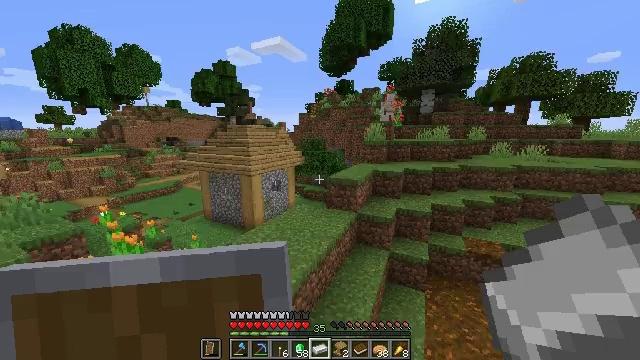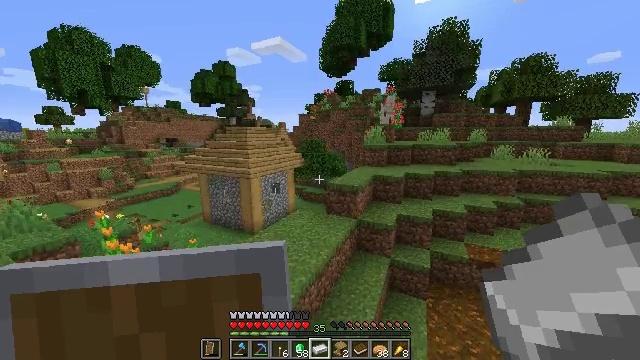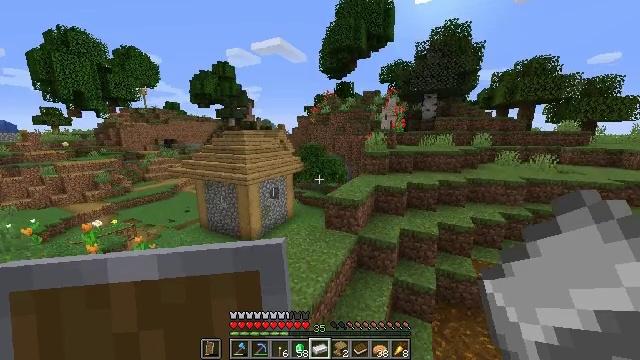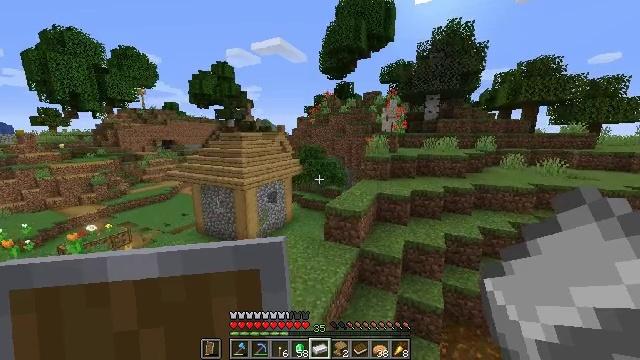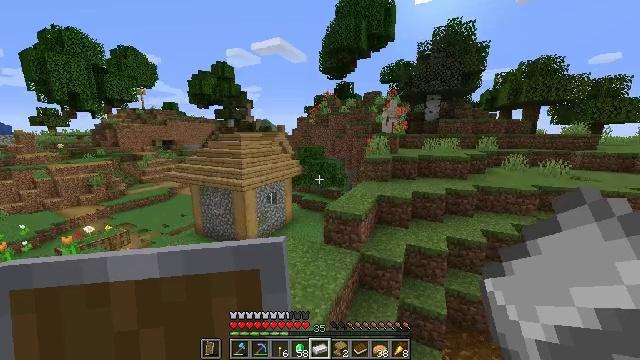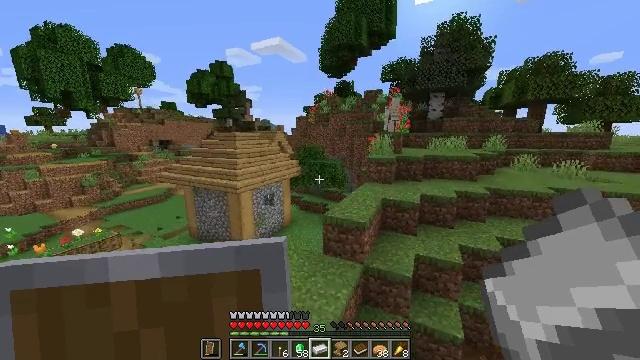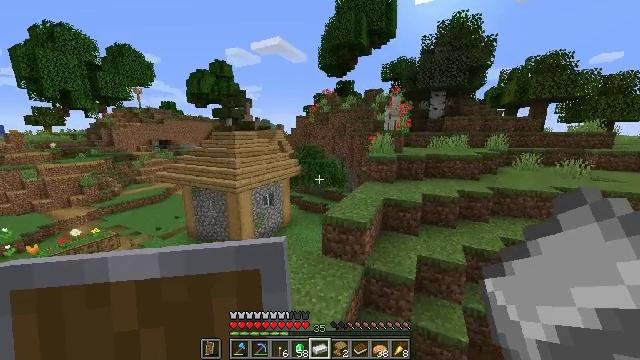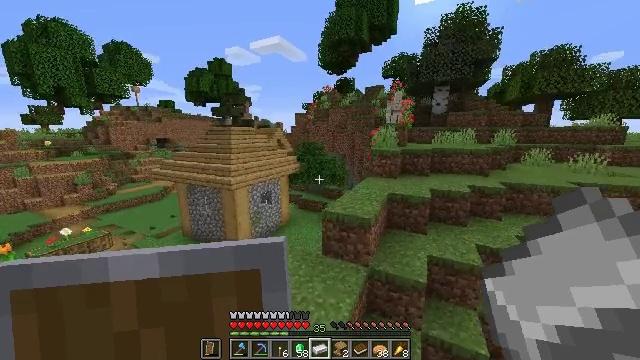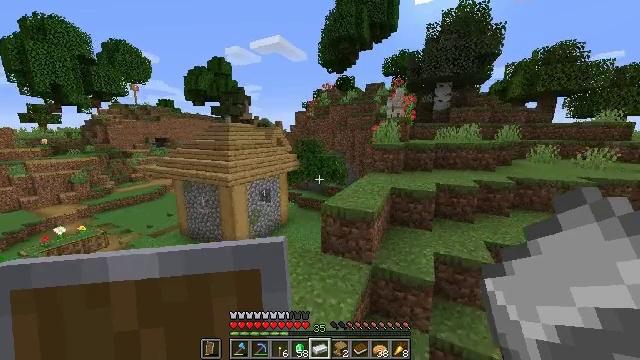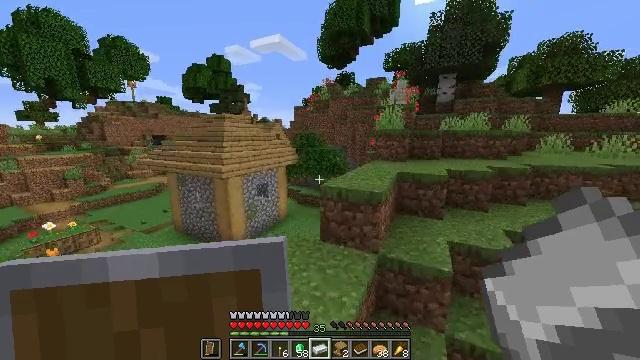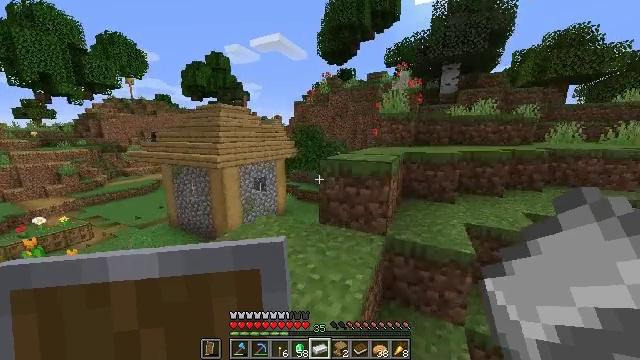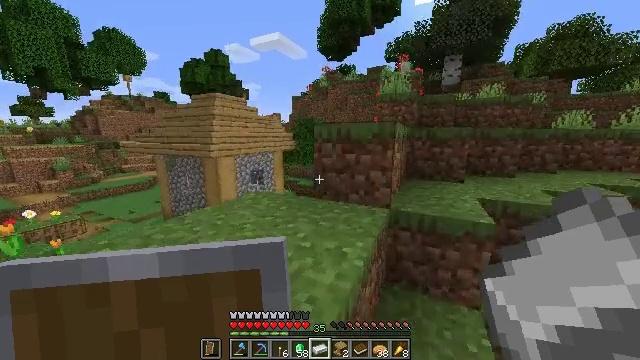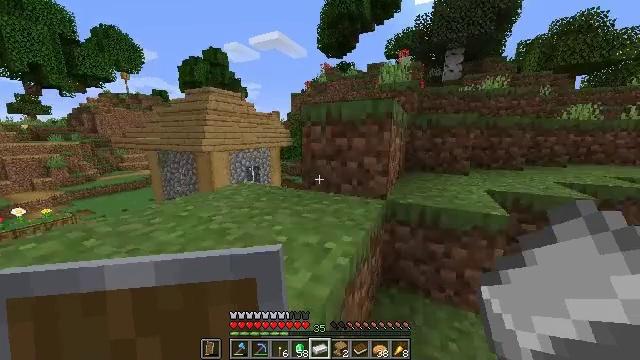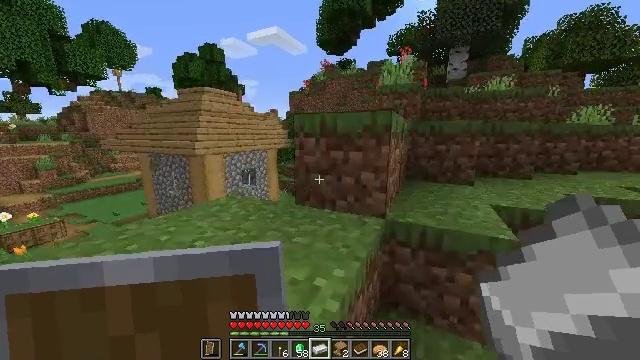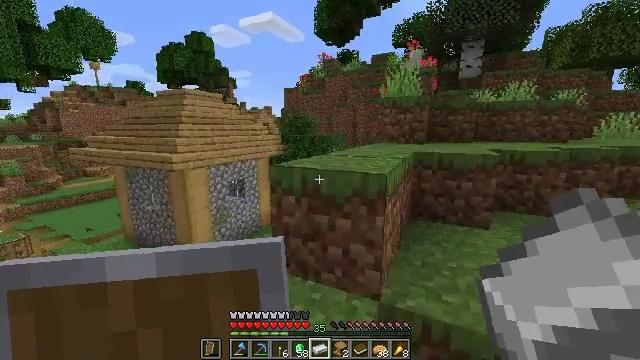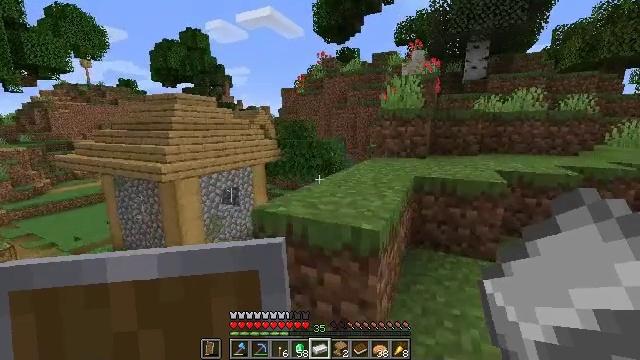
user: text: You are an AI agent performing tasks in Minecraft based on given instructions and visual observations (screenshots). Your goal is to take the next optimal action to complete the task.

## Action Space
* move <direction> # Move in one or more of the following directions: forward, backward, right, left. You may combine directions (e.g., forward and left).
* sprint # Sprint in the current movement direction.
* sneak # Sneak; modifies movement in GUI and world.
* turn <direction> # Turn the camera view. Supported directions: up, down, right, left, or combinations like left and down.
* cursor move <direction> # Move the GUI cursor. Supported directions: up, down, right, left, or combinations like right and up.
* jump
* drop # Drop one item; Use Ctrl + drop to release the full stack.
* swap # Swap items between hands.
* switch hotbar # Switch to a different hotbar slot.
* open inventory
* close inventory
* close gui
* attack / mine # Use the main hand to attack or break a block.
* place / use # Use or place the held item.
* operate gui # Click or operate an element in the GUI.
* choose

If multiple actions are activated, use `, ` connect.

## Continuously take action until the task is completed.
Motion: motion action
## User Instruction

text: Gather the rose bush by attacking it.
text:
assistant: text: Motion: move forward, sprint, jump
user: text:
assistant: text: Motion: move forward, sprint, jump
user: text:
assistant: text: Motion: move forward, sprint, jump
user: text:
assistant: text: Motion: move forward, sprint, jump
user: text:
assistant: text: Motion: move forward, sprint, jump
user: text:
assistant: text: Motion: move forward, sprint, jump
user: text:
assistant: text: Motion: move forward, jump
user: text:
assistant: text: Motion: move forward, sprint, jump
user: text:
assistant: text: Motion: move forward, sprint, jump
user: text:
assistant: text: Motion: move forward, sprint, jump
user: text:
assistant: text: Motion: move forward, sprint, jump
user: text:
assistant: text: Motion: move forward, sprint, jump
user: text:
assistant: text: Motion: move forward, sprint, jump
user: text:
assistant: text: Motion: move forward, sprint, jump
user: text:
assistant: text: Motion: move forward, sprint, jump
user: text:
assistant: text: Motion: move forward, sprint, jump
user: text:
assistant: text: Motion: move forward, sprint, jump
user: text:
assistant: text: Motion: move forward, sprint, jump
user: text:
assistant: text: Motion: move forward, sprint, turn right, jump
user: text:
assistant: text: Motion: move forward, sprint, turn right, jump
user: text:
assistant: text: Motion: move forward, sprint, turn right and up, jump
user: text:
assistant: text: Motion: move forward, sprint, turn right, jump
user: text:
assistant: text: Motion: move forward, sprint, turn right, jump
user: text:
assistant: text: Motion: move forward, sprint, jump
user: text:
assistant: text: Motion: move forward, sprint, jump
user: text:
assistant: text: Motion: move forward, sprint, jump
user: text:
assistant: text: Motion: move forward, sprint, jump
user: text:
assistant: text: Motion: move forward, sprint, jump
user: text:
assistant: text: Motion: move forward, sprint, jump
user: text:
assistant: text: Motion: move forward, sprint, jump